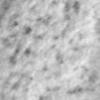
Label: no_change